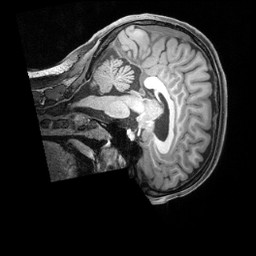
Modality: T1w
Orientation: sagittal
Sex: female
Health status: ill
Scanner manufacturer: siemens
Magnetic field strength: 3 T
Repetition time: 2.4 s
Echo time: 0.00201 s